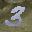
Label: 3